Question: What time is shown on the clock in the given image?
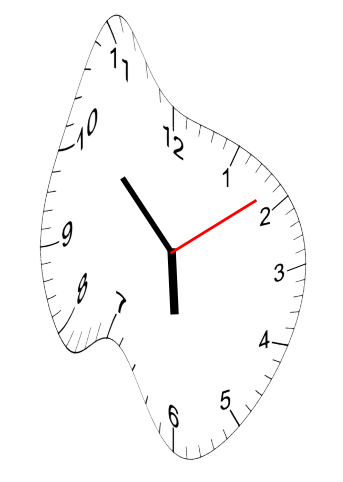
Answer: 05:52:09